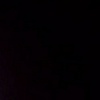
Label: space